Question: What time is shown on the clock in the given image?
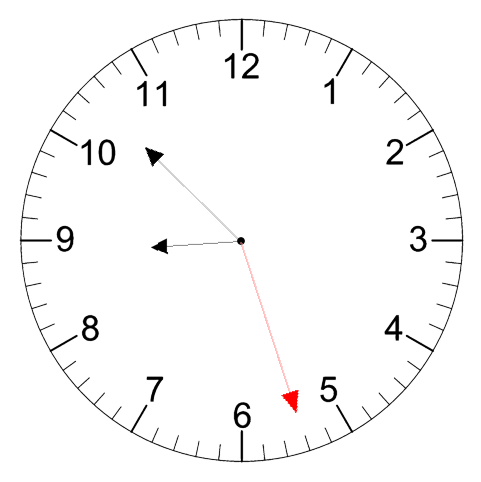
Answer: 08:52:27